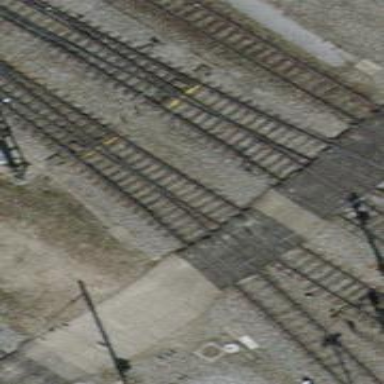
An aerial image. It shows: Level crossing along the railway.